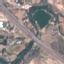
Label: Highway